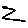
Label: zigzag